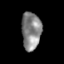
Tissue: skin
Cell type: Epithelial cells
Senescence score: 0.2856
Nuclear area (px): 718
Mean DAPI intensity: 133.965